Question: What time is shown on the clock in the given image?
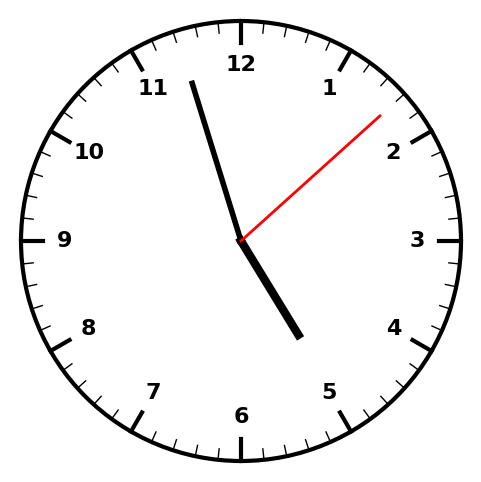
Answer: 04:57:08